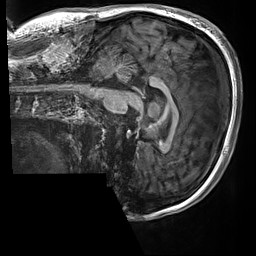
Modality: T1w
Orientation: sagittal
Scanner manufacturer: siemens
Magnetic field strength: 3 T
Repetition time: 2.5 s
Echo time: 0.00299 s